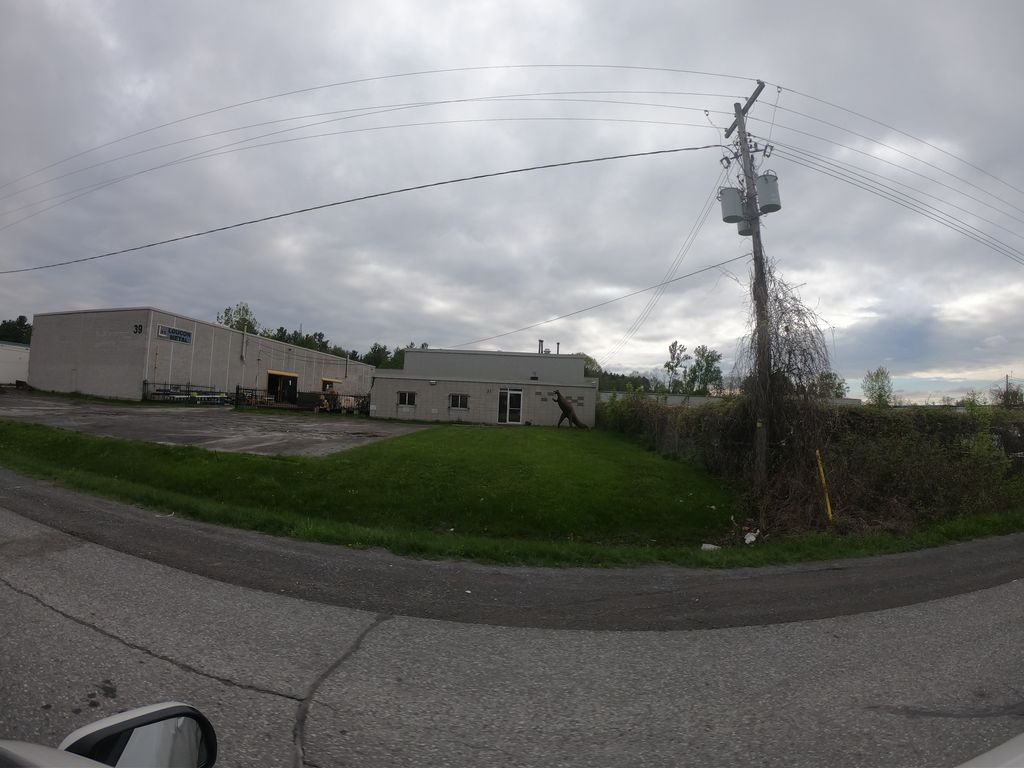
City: ottawa-gatineau